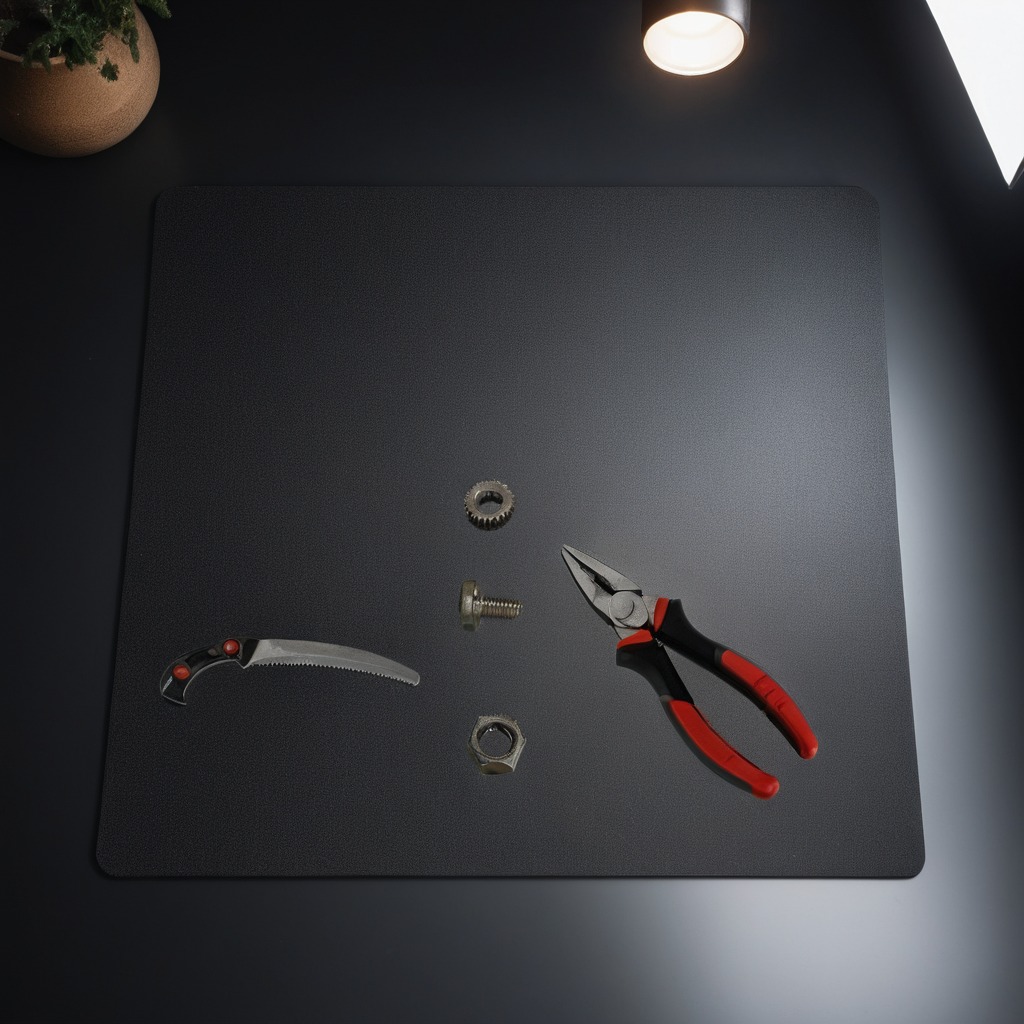
A steel gear with teeth, a metal machine screw, a pair of pliers, a handheld metal saw, and a metal nut are lying on the clean granite tabletop covered with a black rubber mat inside a workshop under bright overhead lighting crisp shadows high clarity worn but beneath the mat.